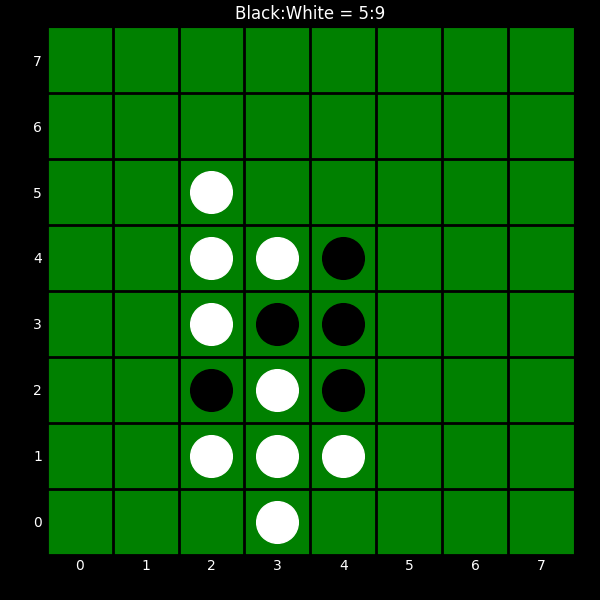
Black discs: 5
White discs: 9